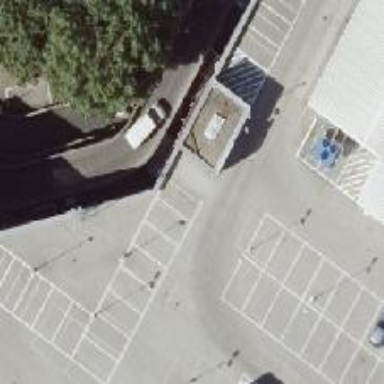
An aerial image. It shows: Parking entrance.